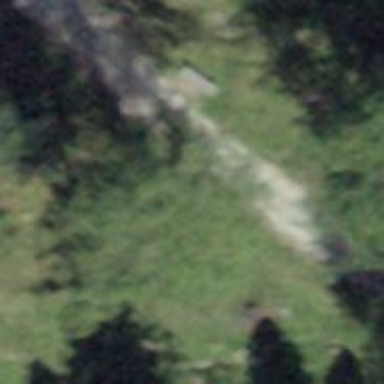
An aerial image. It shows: Bench.